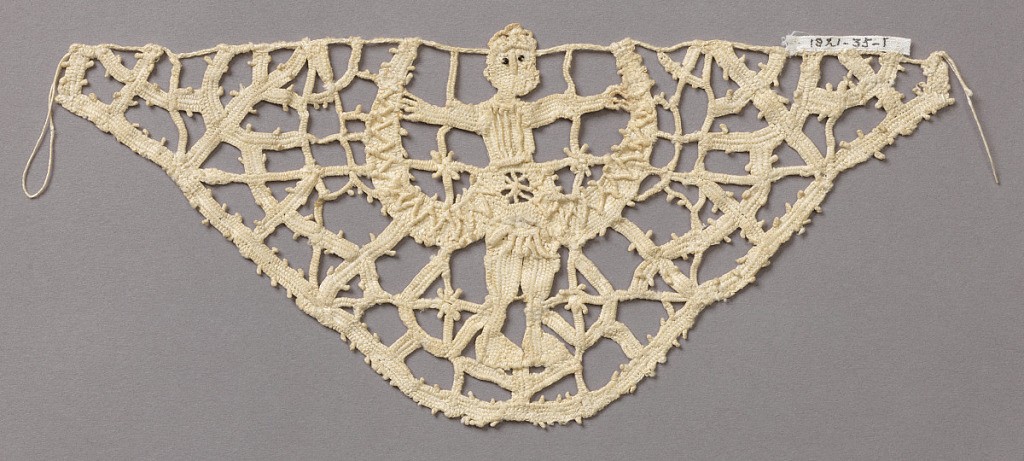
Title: Fragment
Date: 16th century
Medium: linen, black glass beads for eyes Technique: grid of withdrawn element with needle lace, reticella style
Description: Triangular piece of reticella with a central human figure with tiny black glass beads for eyes.